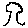
Label: tree